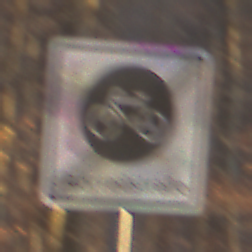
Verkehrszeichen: EndeFahrradstrasse
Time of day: SunriseSunset
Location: Outdoor (Nature)
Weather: Clear
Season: Autumn
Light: Natural